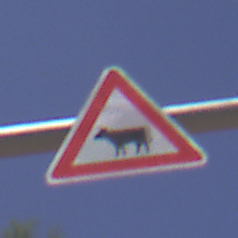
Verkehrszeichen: ViehtriebRechts
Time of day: Midday
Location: Outdoor (RoadRail)
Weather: Clear
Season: NotSpecified
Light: Natural